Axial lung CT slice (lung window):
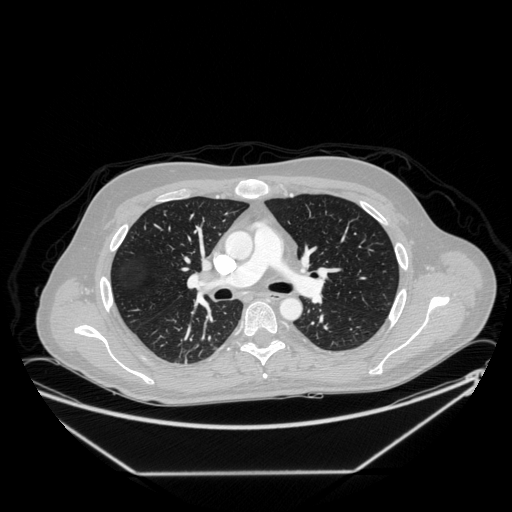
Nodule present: no